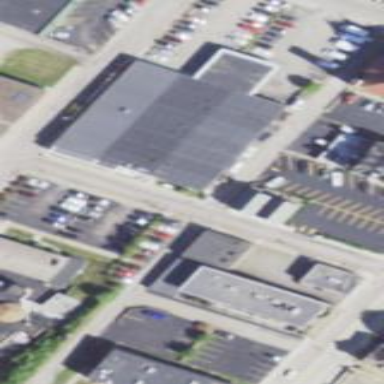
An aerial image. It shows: Nursing home building.